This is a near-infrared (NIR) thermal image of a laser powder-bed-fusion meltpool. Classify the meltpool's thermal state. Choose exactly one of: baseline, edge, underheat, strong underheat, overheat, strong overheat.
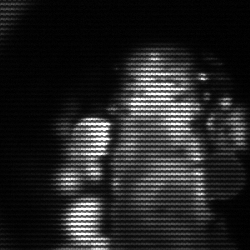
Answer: strong underheat